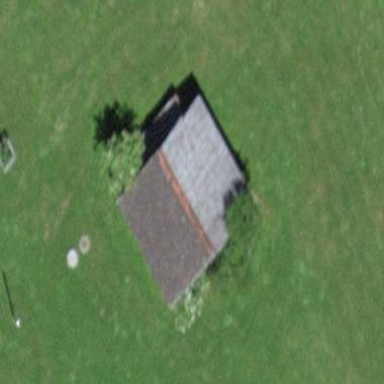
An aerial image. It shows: Barn.